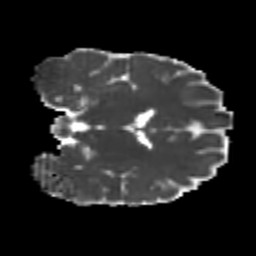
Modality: MD
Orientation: coronal
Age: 20
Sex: male
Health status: healthy
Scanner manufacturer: philips
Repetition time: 7.384 s
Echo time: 0.08599 s